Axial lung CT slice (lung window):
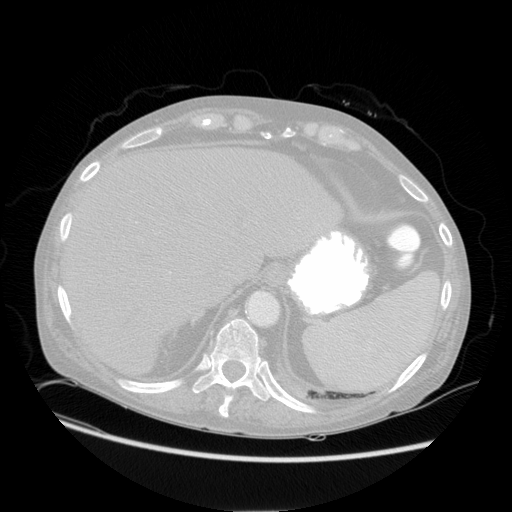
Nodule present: no